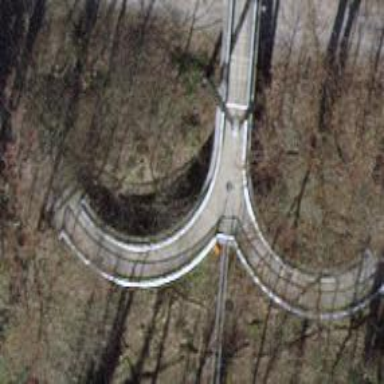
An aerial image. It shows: Concrete footway bridge with suspension structure.